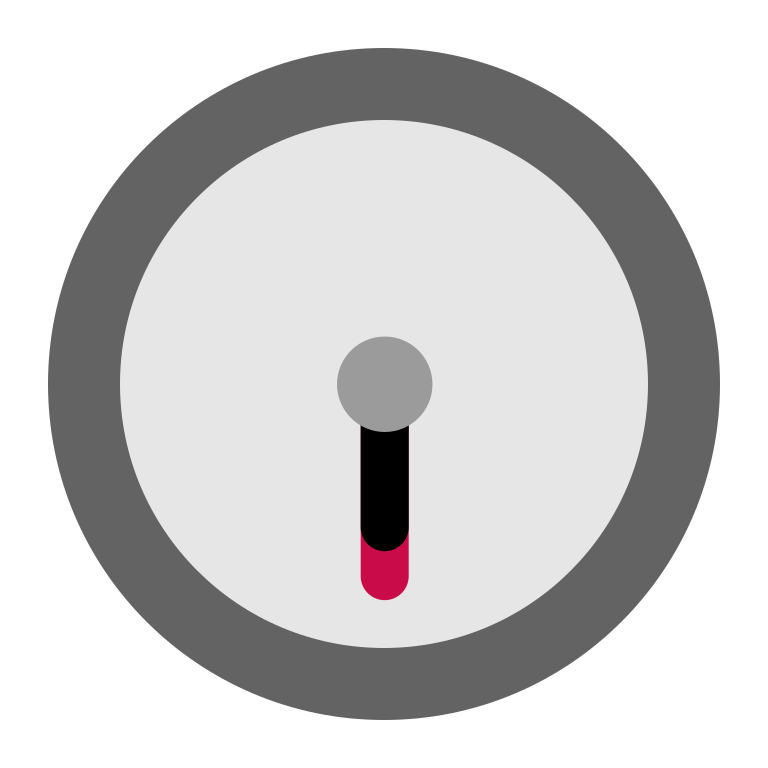
six thirty flat